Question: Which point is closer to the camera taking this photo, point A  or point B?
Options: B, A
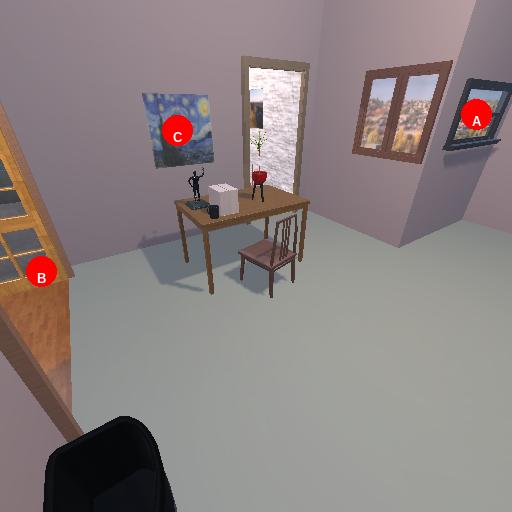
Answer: B